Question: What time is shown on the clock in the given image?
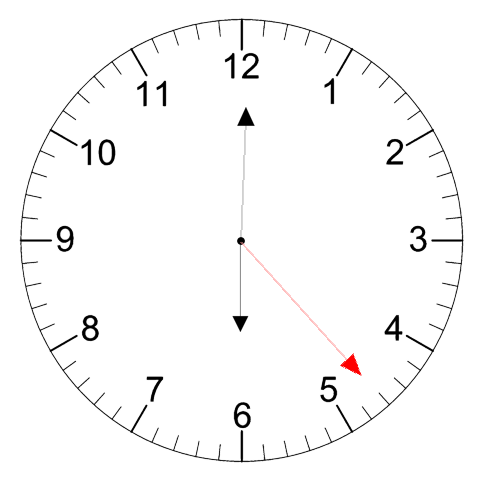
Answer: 06:00:23